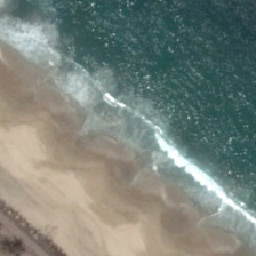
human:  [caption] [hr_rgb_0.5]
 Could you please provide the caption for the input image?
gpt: the flashy wave between the beach and jade green sea .

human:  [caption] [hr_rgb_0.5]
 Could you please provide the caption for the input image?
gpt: the white spoondrift is patting the beach with several plants on its coner .

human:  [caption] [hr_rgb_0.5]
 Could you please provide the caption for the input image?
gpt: The sea ripples on the beach.

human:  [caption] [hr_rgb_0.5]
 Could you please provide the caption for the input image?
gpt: The sea rose on the beach.

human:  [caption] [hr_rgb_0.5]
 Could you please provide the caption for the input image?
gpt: a line of white waves is between green ocean and yellow beach .